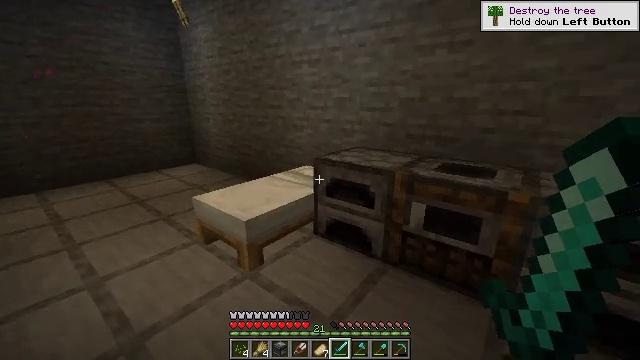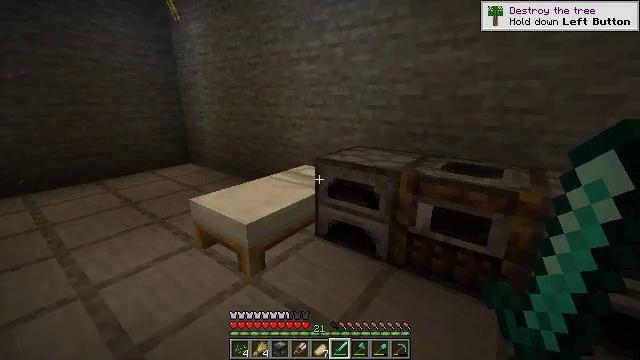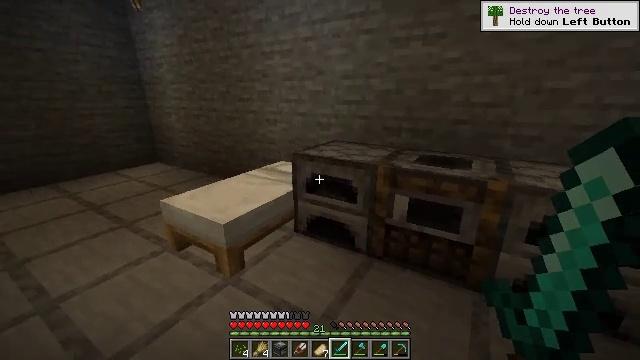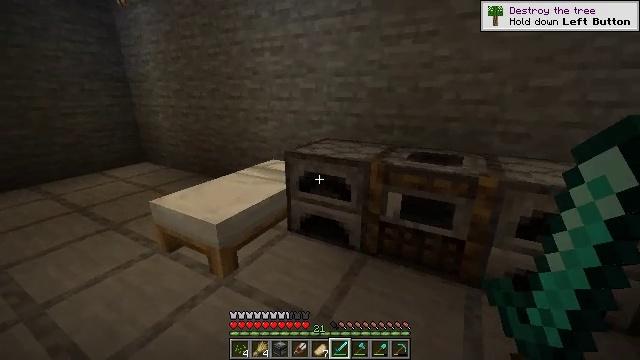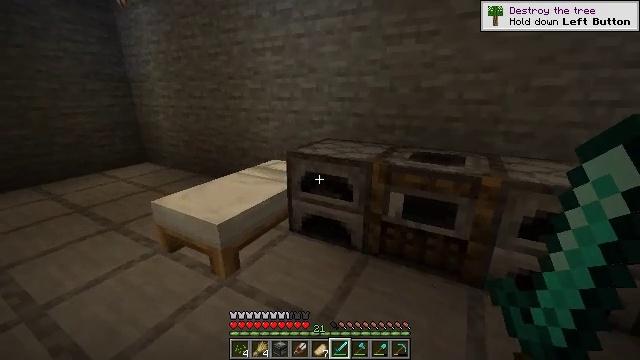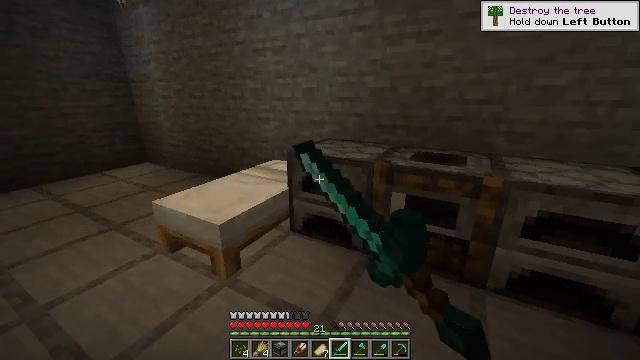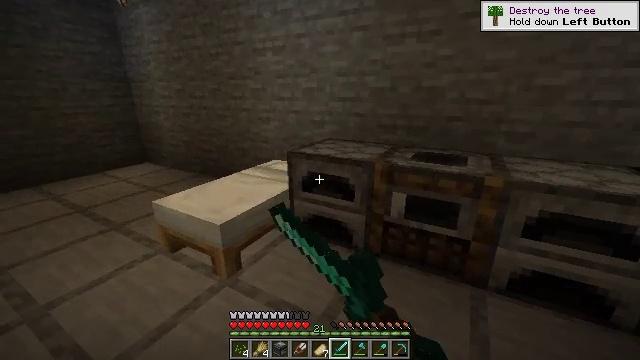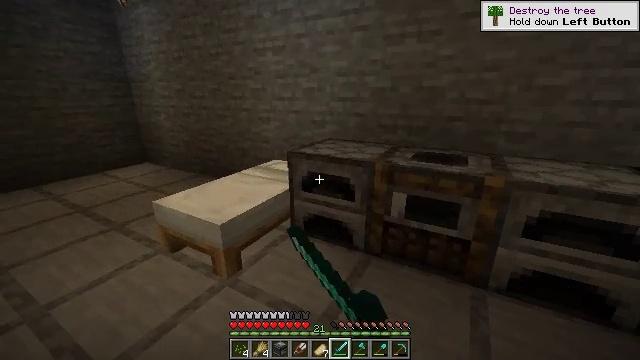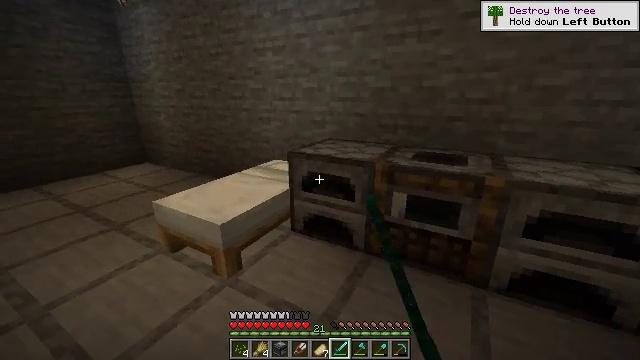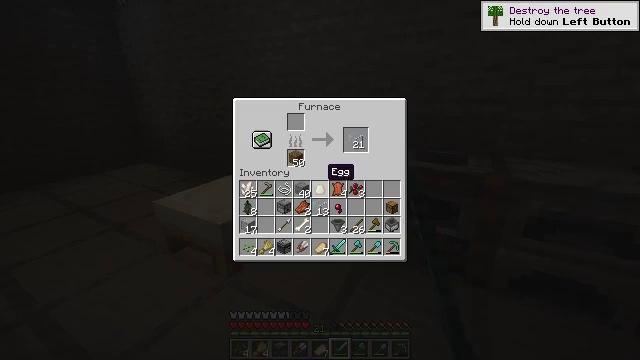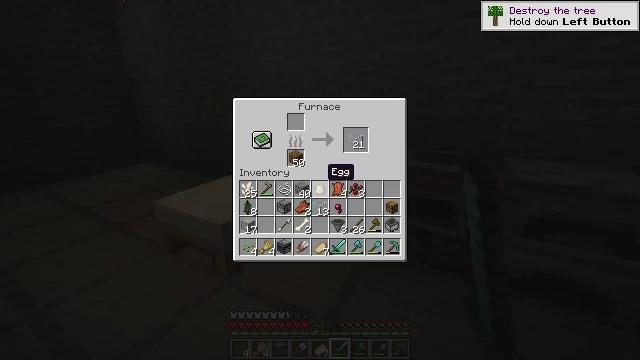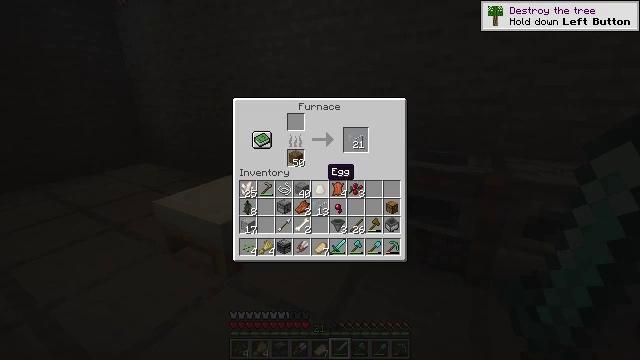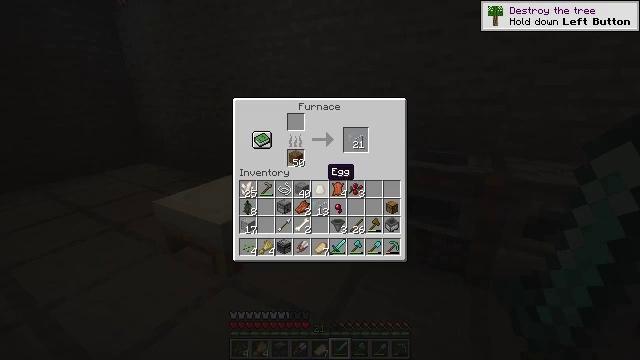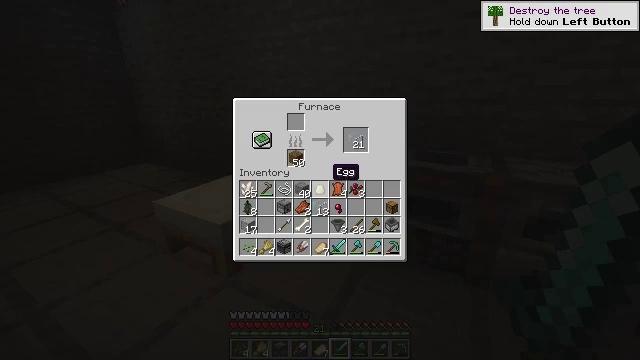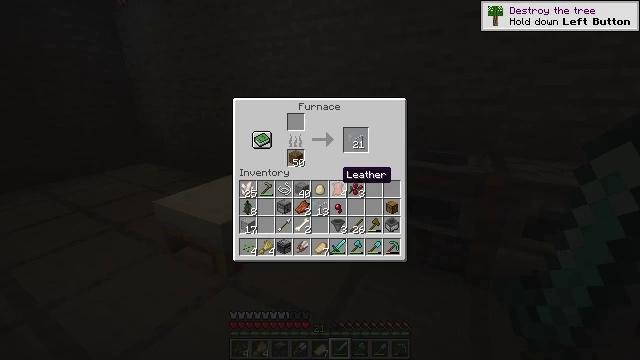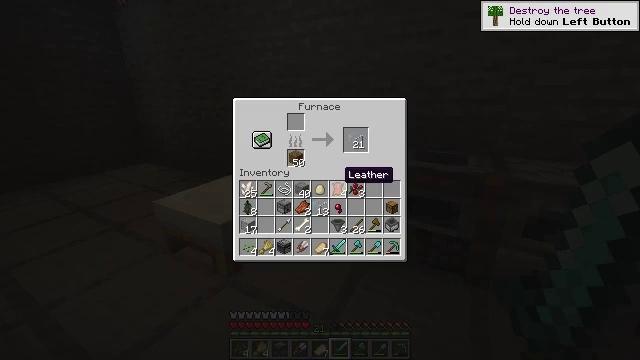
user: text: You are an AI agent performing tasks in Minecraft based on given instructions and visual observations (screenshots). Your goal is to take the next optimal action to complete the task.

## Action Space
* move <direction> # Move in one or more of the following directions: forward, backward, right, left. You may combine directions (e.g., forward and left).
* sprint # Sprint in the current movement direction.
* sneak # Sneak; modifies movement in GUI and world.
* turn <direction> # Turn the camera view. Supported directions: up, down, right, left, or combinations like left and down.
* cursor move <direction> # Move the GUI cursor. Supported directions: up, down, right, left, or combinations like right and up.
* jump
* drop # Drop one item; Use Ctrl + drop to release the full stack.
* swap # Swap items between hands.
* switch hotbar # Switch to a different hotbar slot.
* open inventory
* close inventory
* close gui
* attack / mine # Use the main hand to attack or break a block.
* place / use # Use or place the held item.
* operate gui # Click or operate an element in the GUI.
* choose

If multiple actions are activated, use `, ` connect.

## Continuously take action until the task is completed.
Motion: motion action
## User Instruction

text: craft item air
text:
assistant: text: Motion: turn right
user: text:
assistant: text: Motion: turn right and down
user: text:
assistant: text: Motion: turn right
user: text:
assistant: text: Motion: use / place
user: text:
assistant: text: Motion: use / place
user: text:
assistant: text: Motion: use / place
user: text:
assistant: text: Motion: use / place
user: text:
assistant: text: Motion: no_op
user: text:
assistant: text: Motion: no_op
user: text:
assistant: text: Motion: no_op
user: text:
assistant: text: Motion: no_op
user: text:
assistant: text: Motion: no_op
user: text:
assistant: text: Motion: no_op
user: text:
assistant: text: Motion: turn right
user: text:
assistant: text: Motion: no_op
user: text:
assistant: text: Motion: no_op
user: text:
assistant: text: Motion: no_op
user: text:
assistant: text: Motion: no_op
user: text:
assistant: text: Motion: no_op
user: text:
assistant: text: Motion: no_op
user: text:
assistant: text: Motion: no_op
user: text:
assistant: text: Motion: no_op
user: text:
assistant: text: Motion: no_op
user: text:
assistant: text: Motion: no_op
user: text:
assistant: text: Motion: turn up
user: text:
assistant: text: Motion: sneak
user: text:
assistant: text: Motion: sneak
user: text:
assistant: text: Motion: sneak
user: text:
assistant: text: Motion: sneak
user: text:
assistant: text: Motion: sneak